Question: The package 'UsingR' has some great out of the box plotting tools. However, using the 'simple.scatterplot' function I can't figure out how to add axis labels.
'''
library(UsingR)
simple.scatterplot(iris$Sepal.Length, iris$Sepal.Width, xlab='hello axis')
Error in plot.default(x, y, xlim = xrange, ylim = yrange, xlab = "x", :
formal argument "xlab" matched by multiple actual arguments
'''
The graph can of course be produced without using the xlab arg, and I tried using the 'mtext' command, but the label ends up in the middle of the page.
'''
mtext(side=1, text='hello axis')
'''

I tried editing the function itself without success either:
'''
mysimple.scatterplot <- function (x, y)
{
def.par <- par(no.readonly = TRUE)
n <- length(x)
xhist <- hist(x, sqrt(n), plot = FALSE)
yhist <- hist(y, sqrt(n), plot = FALSE)
top <- max(c(xhist$counts, yhist$counts))
xrange <- c(min(x), max(x))
yrange <- c(min(y), max(y))
nf <- layout(matrix(c(2, 0, 1, 3), 2, 2, TRUE), c(3, 1),
c(1, 3), TRUE)
layout.show(nf)
par(mar = c(3, 3, 1, 1))
plot(x, y, xlim = xrange, ylim = yrange, xlab = 'Hello X-axis', ylab = 'Hello Y-axis',
...)
abline(lm(y ~ x))
par(mar = c(0, 3, 1, 1))
barplot(xhist$counts, axes = FALSE, ylim = c(0, top), space = 0,
col = gray(0.95))
par(mar = c(3, 0, 1, 1))
barplot(yhist$counts, axes = FALSE, xlim = c(0, top), space = 0,
col = gray(0.95), horiz = TRUE)
par(def.par)
}
'''
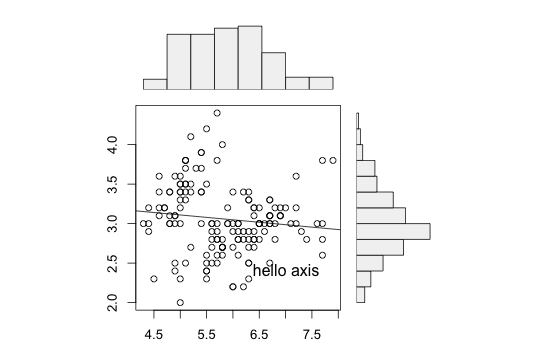
Answer: The cause is here:
'''
layout.show(nf)
par(mar = c(3, 3, 1, 1)) # <-- Here
plot(x, y, xlim = xrange, ylim = yrange, xlab = 'Hello X-axis', ylab = 'Hello Y-axis',
...)
'''
The margins are changed to a small value thus the labels are not in the plot, they are outside of the area.